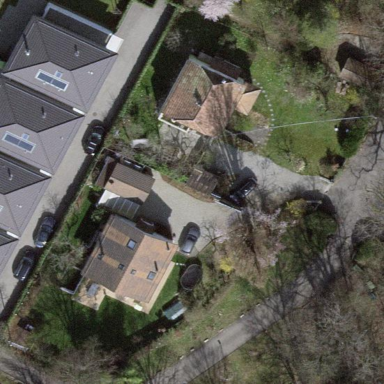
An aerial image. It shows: Garden enclosed by fence.